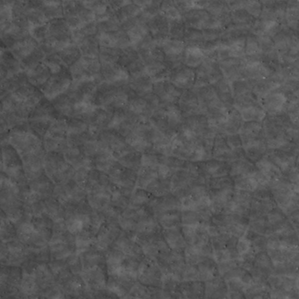
Label: non_frost